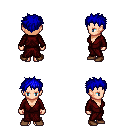
a pixel art fantasy rpg character, female body template, human, light skin, red robe, red pants, blue bedhead hairstyle, brown shoes, four views (front, back, left, right), 2x2 character sprite sheet, small pixel art, hard edges, no anti-aliasing